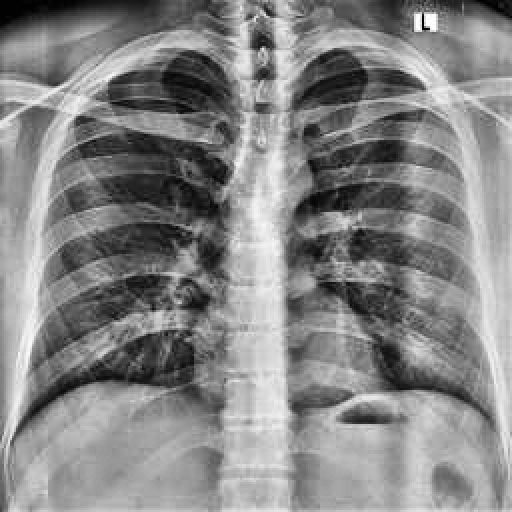
Finding: NORMAL